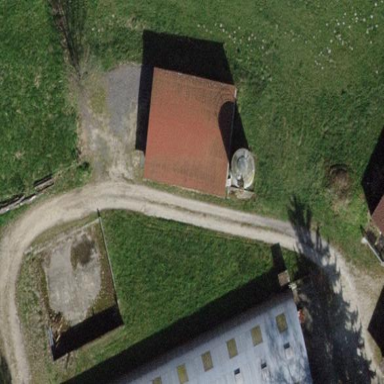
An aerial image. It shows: Farm building.